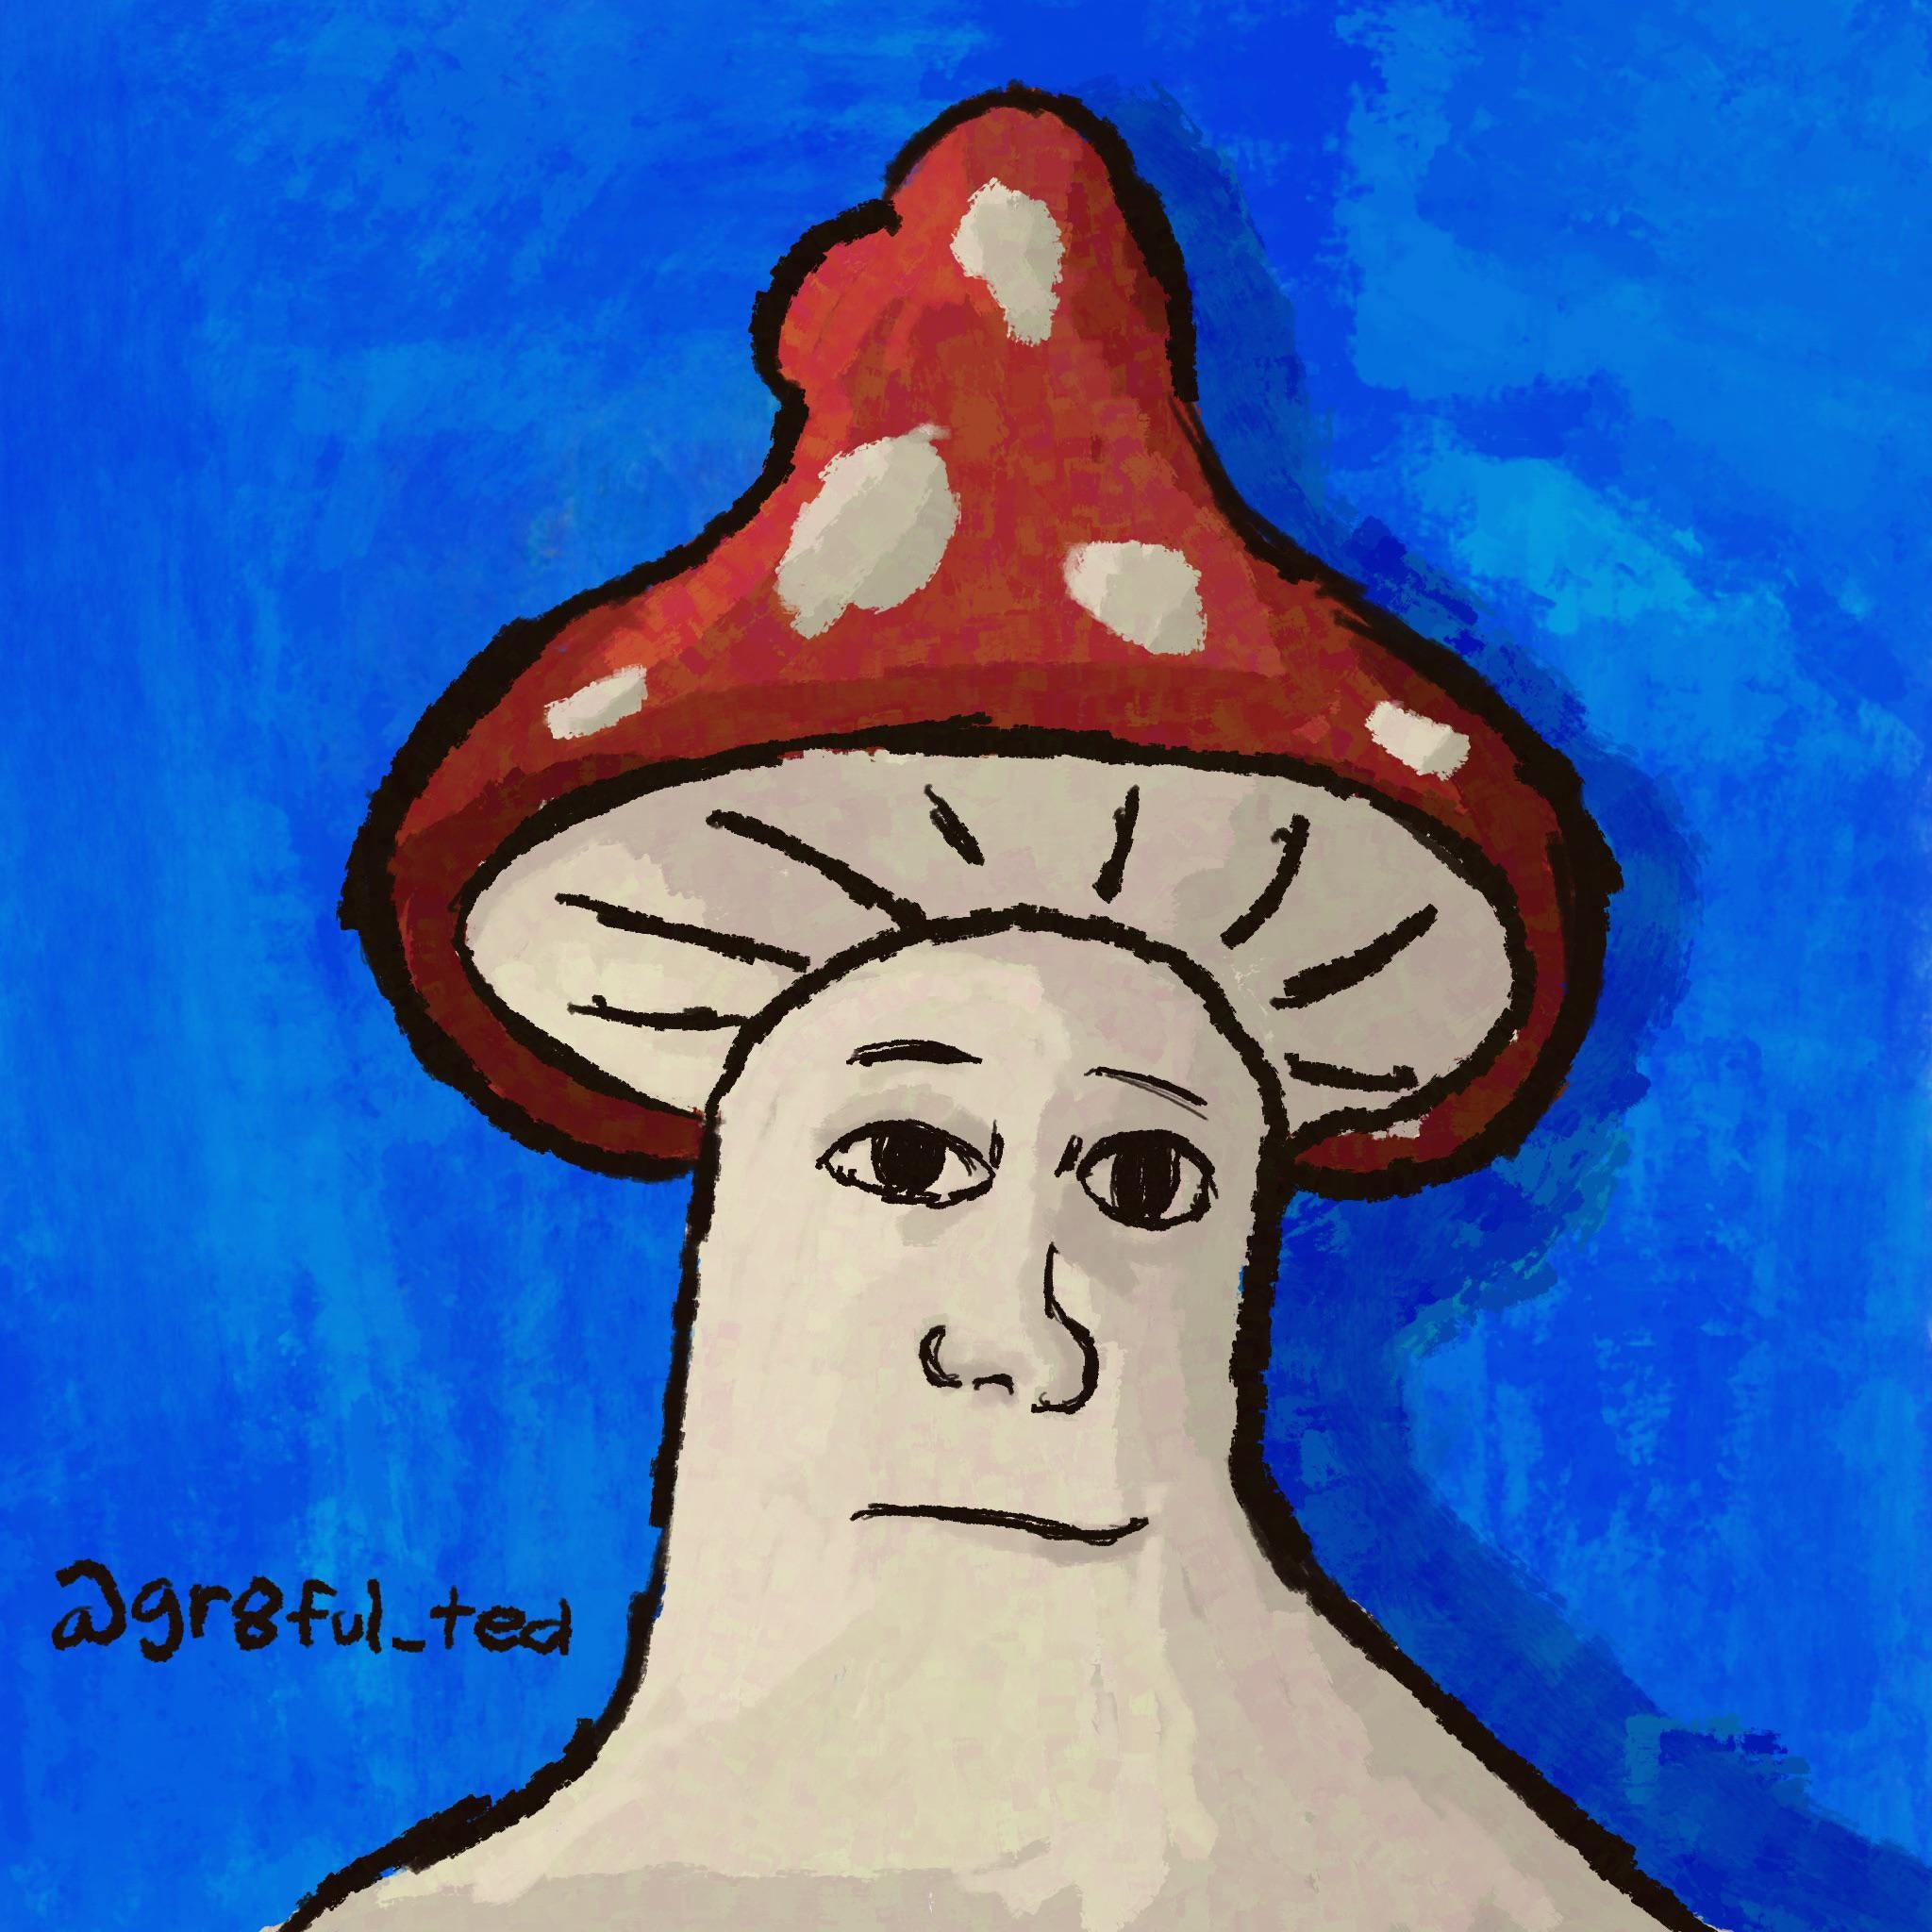
Label: 5_Shroomjak